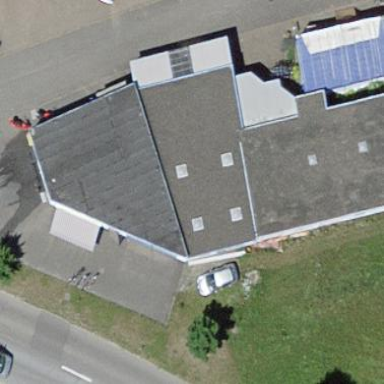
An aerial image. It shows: Building with flat roof.